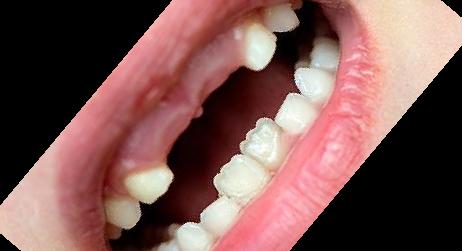
Condition: hypodontia